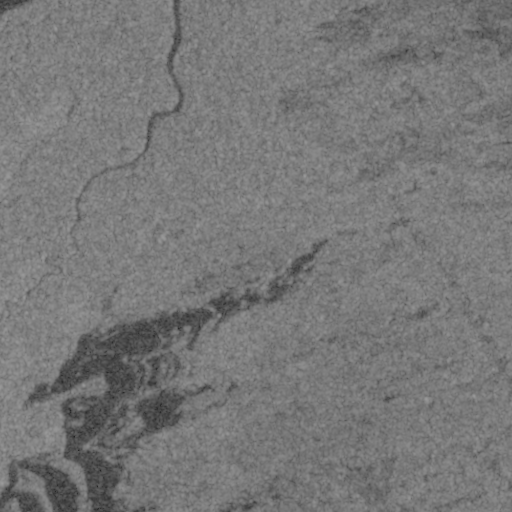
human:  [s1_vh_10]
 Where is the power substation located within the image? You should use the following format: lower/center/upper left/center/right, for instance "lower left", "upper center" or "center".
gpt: The power substation is located in the lower right of the image.
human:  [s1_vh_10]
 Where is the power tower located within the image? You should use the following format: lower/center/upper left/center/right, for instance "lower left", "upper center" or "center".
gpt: The power tower is located in the lower right of the image.
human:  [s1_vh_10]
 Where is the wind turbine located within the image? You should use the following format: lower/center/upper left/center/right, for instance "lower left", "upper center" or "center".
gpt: The wind turbine is located in the lower right of the image.
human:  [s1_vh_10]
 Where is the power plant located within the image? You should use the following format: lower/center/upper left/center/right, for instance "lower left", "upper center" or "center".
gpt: There is no power plant in the image.

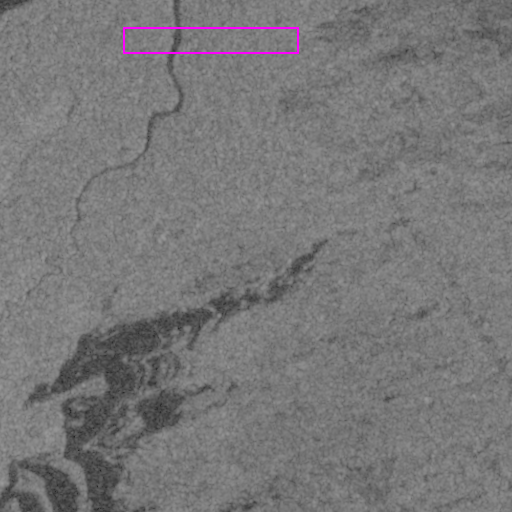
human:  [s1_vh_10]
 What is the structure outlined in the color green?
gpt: There is no green outline.
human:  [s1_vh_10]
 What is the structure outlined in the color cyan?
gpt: There is no structure outlined in cyan.